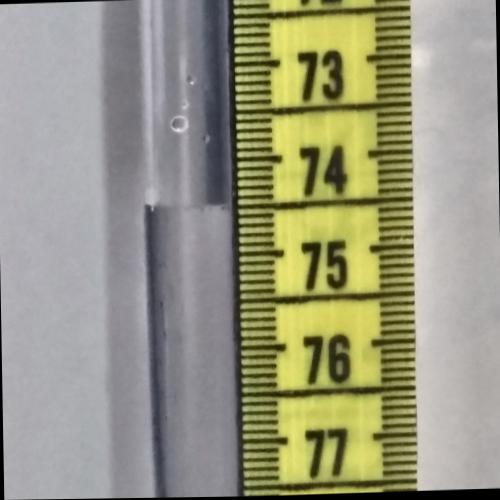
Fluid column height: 74.5 cm